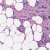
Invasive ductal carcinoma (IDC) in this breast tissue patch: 1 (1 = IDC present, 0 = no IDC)